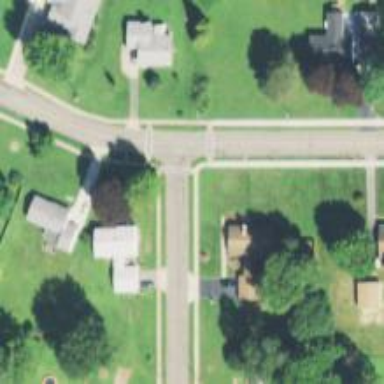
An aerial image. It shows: Marked road crossing.